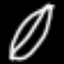
Label: leaf